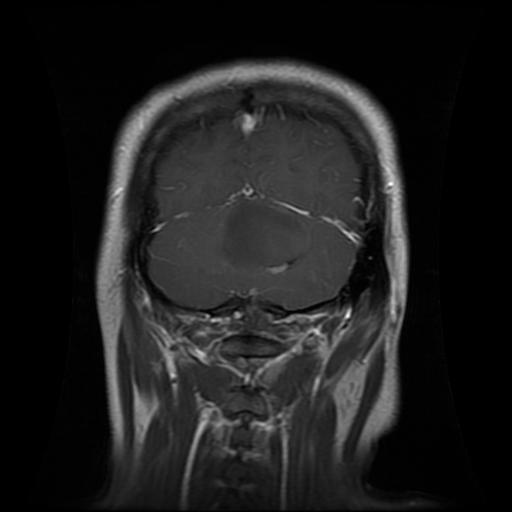
Label: glioma